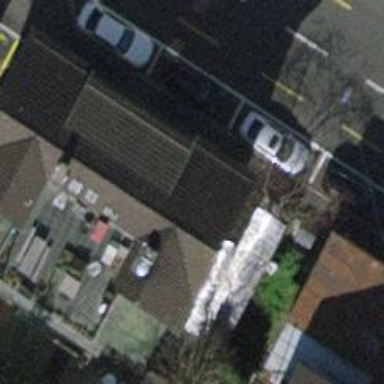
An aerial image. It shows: Restaurant.